Current action and preconditions to check: trajectory_clear

Your task: For each precondition in the list above, predict whether it will hold at this action.

Consider the current scene as observed from the mobile robot's camera, and analyze the predicted future states of all dynamic agents (e.g., people, animals, vehicles, or any moving entities) within the NEXT SECOND.

IMPORTANT: Only answer "very likely" if you are absolutely certain—based on strong, clear evidence—that a dynamic agent will violate the precondition in the predicted future state. Do NOT answer "very likely" for unlikely, ambiguous, or low-probability risks.

Ask yourself for each precondition: Is there a high probability, with clear and convincing evidence, that the predicted future states of any dynamic agent will interfere with the predicted future state of the currently executing action within the NEXT SECOND, causing that precondition to fail?

Assess the risk level based on these predictions. Use "likely" or "very likely" if motions create a clear risk of interference.

Use "neutral" or "improbable" if agents are nearby but their predicted paths are clearly diverging or non-conflicting.

Failure Risk Categories: "very improbable", "improbable", "neutral", "likely", "very likely"

Answer Format: Output ONLY the probability_of_failure value from these categories: "very improbable", "improbable", "neutral", "likely", "very likely"

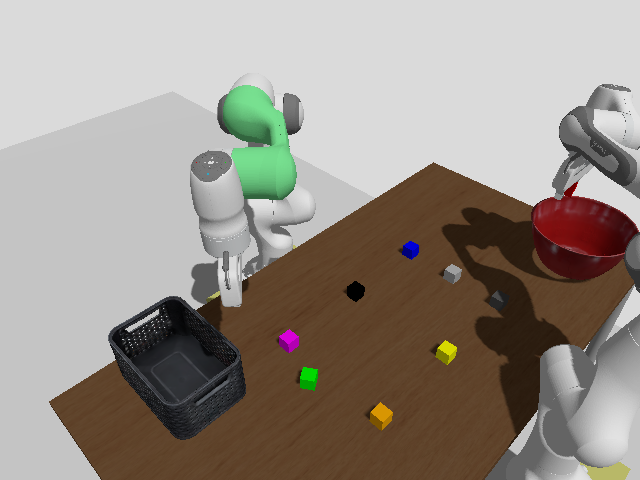

Answer: very improbable